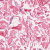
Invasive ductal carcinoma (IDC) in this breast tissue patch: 0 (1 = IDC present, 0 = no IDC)